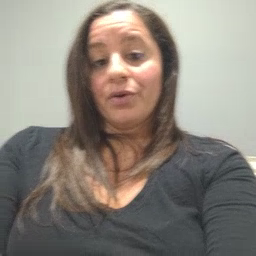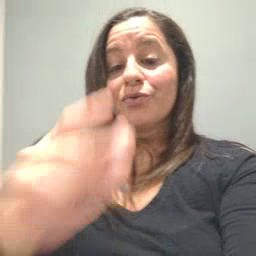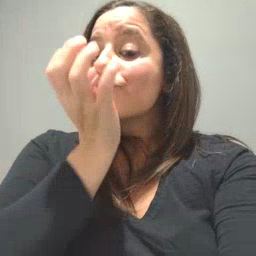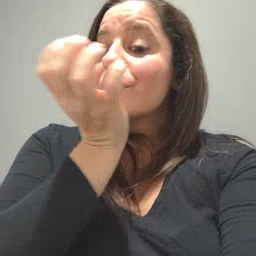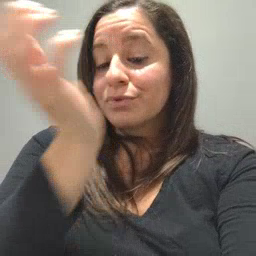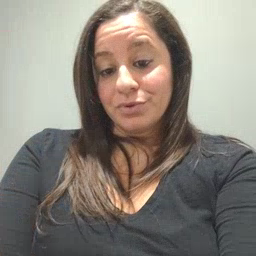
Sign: grass